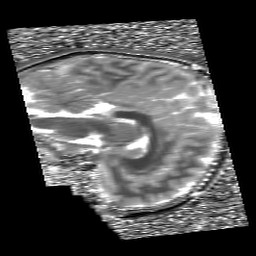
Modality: T1map
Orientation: sagittal
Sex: male
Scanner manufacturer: siemens
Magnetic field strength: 3 T
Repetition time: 5 s
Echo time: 0.00355 s